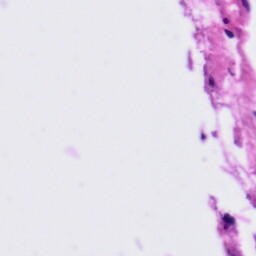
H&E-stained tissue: Tonsil